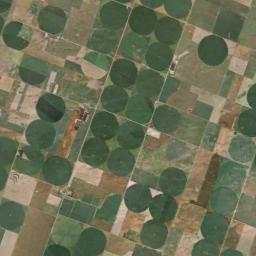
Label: circular_farmland